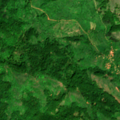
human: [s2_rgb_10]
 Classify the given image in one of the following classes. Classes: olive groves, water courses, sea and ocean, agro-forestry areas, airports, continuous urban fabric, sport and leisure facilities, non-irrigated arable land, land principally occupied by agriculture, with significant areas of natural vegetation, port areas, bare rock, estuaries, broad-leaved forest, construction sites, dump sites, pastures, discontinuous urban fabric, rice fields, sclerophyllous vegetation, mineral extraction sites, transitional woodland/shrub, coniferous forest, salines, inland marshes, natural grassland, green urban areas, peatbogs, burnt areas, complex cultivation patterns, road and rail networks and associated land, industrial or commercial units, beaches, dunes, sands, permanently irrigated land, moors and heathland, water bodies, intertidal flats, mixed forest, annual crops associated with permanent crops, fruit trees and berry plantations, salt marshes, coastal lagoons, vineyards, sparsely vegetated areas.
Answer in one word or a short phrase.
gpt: pastures, broad-leaved forest